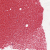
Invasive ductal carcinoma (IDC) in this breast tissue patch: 0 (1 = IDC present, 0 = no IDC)